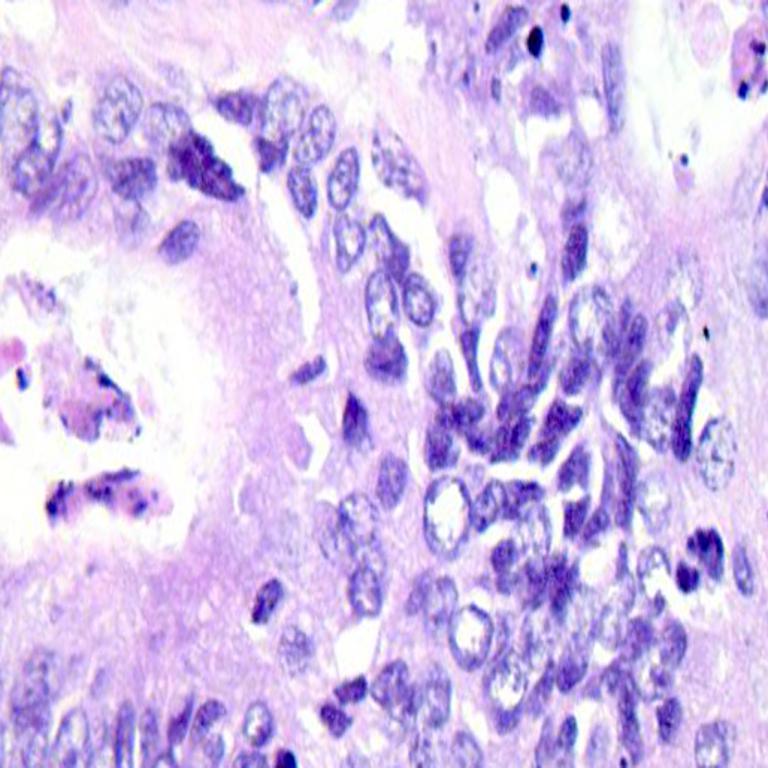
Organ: colon
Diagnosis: adenocarcinomas